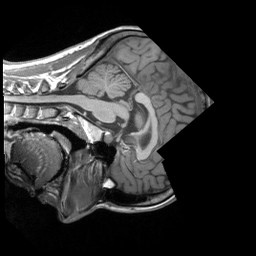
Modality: T1w
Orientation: sagittal
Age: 18
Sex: female